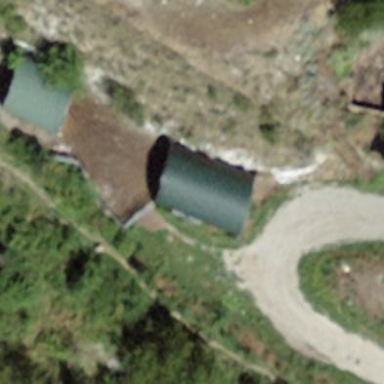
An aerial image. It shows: Field shelter used as amenity.